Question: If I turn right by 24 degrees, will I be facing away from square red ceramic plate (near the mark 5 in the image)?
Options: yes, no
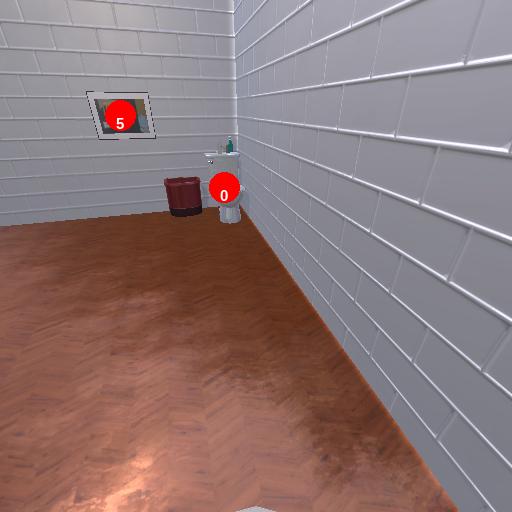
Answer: yes